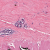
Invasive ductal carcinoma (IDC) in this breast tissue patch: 0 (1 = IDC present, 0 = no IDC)